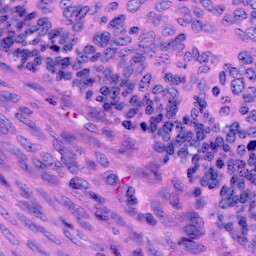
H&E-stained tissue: Cervix